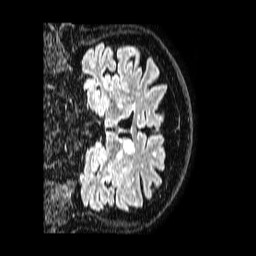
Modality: FLAIR
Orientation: coronal
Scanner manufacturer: philips
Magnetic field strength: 1.5 T
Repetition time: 4.8 s
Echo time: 0.3 s